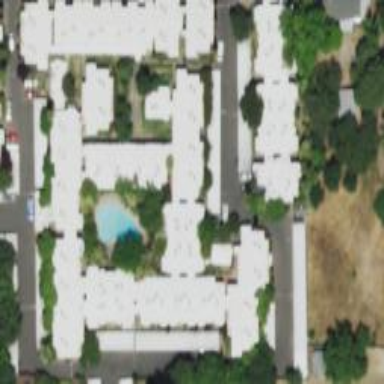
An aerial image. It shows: Residential area with apartments.